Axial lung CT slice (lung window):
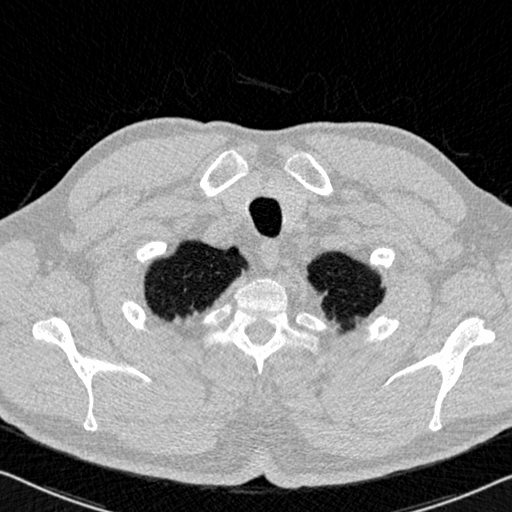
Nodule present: no